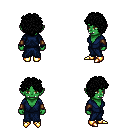
a pixel art fantasy rpg character, female body template, orc, green skin, blue robe, gold greaves, black curly afro hairstyle, cloth bracers, gold boots, four views (front, back, left, right), 2x2 character sprite sheet, small pixel art, hard edges, no anti-aliasing